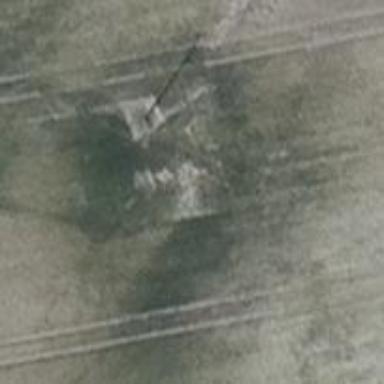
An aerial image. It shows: Power pole.